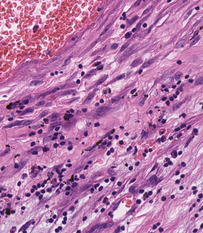
Tumor epithelial tissue: no
Tumor-associated stroma tissue: yes
Normal tissue: no